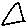
Label: triangle